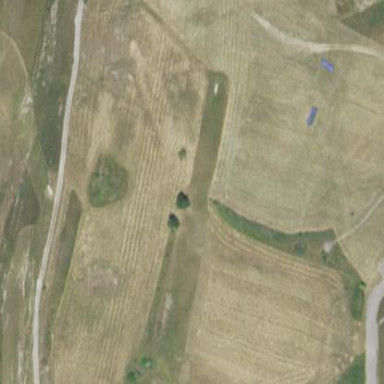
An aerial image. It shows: Golf fairway surrounded by grass.